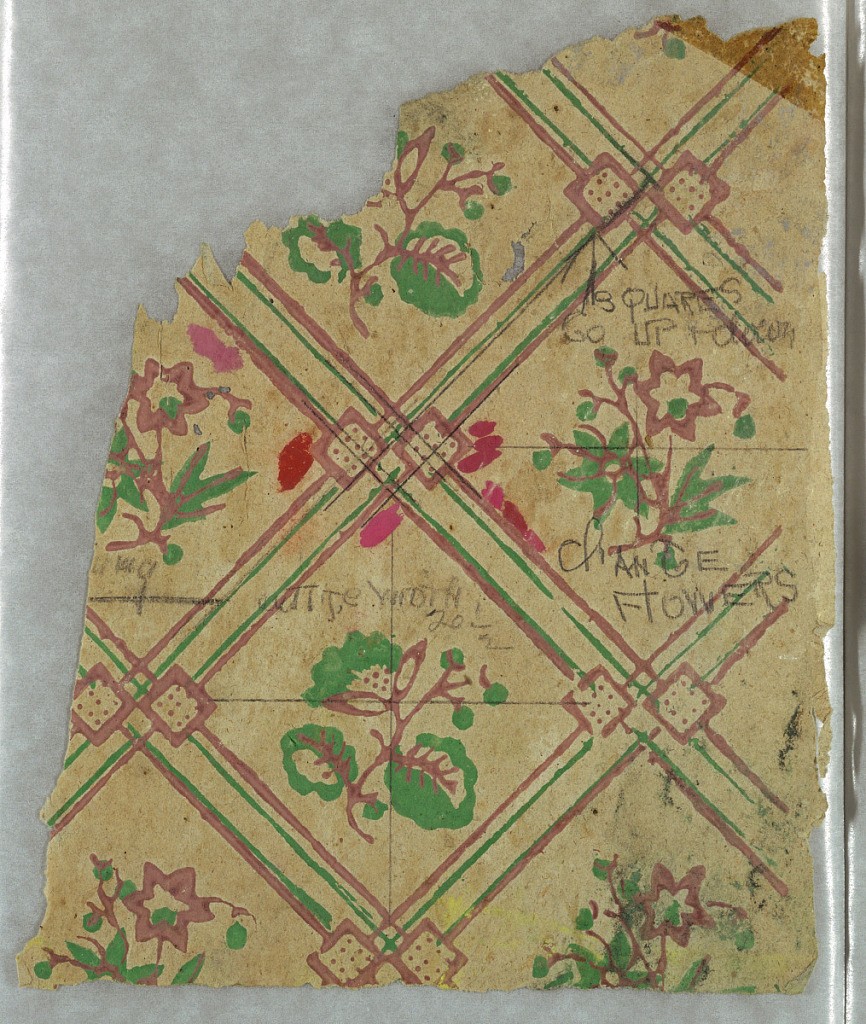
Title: Sidewall
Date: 1860–80
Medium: Block-printed paper
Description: Diamond diaper pattern. Mauve and green outline framework with small squares at junctions. Two different floral sprigs alternate within framework. Printed on ungrounded paper.